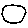
Label: circle